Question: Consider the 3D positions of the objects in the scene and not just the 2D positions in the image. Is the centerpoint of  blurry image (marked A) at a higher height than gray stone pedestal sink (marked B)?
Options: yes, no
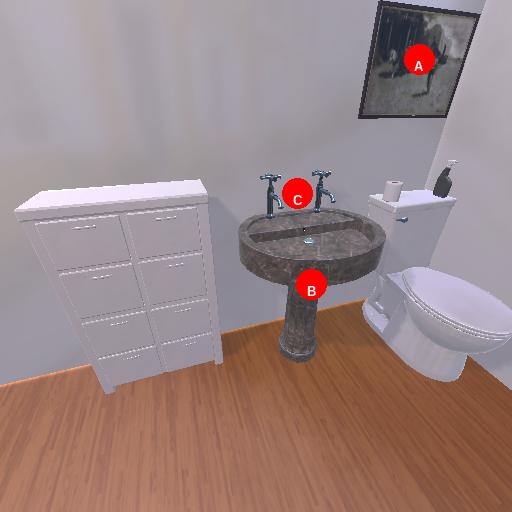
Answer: yes